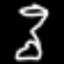
Label: hourglass